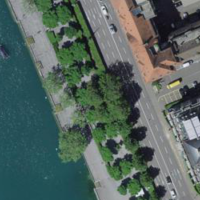
EUNIS habitat code: 53
Species observed at this site:
Corvus corone
Alcedo atthis
Aegithalos caudatus
Sylvia atricapilla
Larus cachinnans
Spinus spinus
Larus michahellis
Gavia stellata
Cygnus olor
Ardea alba
Erithacus rubecula
Phoenicurus ochruros
Aesculus hippocastanum
Corvus corax
Periparus ater
Anas acuta
Xema sabini
Cyanistes caeruleus
Riparia riparia
Lophophanes cristatus
Sturnus vulgaris
Chloris chloris
Larus canus
Troglodytes troglodytes
Corvus frugilegus
Aix galericulata
Passer domesticus
Sibirionetta formosa
Passer montanus
Turdus merula
Tachymarptis melba
Mareca strepera
Hirundo rustica
Mergus merganser
Milvus milvus
Milvus migrans
Upupa epops
Sterna hirundo
Regulus regulus
Coccothraustes coccothraustes
Motacilla alba
Delichon urbicum
Certhia brachydactyla
Tachybaptus ruficollis
Podiceps cristatus
Actitis hypoleucos
Oenanthe oenanthe
Turdus philomelos
Fulica atra
Dendrocopos major
Prunella modularis
Falco peregrinus
Buteo buteo
Chroicocephalus ridibundus
Muscicapa striata
Phylloscopus collybita
Luscinia megarhynchos
Gallinula chloropus
Pica pica
Sitta europaea
Garrulus glandarius
Columba livia
Falco tinnunculus
Picus viridis
Ficedula hypoleuca
Motacilla cinerea
Acrocephalus arundinaceus
Anas platyrhynchos
Aythya ferina
Streptopelia decaocto
Ciconia ciconia
Aythya fuligula
Fringilla coelebs
Tadorna tadorna
Coloeus monedula
Ptyonoprogne rupestris
Carduelis carduelis
Columba palumbus
Chlidonias niger
Phalacrocorax carbo
Fringilla montifringilla
Parus major
Larus argentatus
Anser anser
Ichthyaetus melanocephalus
Chenonetta jubata